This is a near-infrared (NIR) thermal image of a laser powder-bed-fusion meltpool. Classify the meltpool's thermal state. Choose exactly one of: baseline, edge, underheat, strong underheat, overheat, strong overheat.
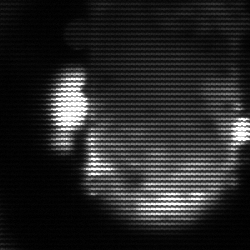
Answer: baseline